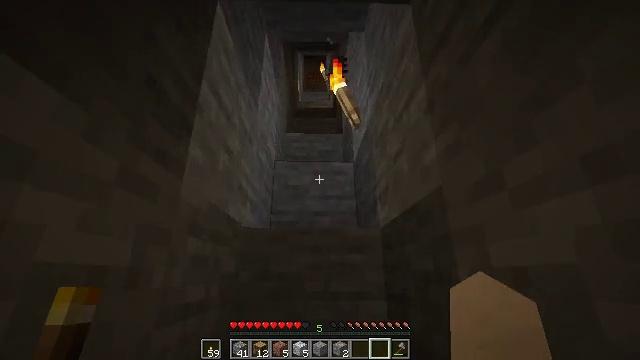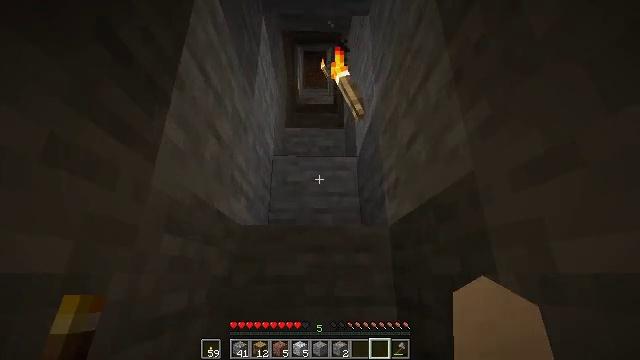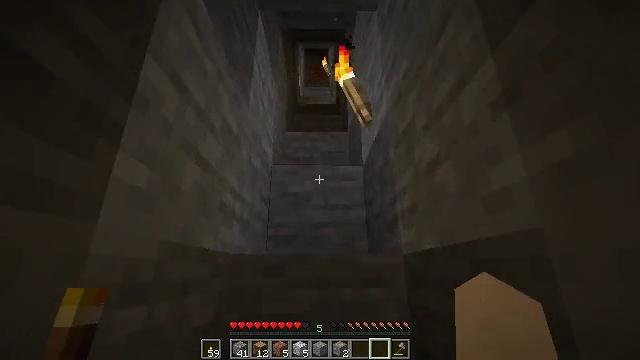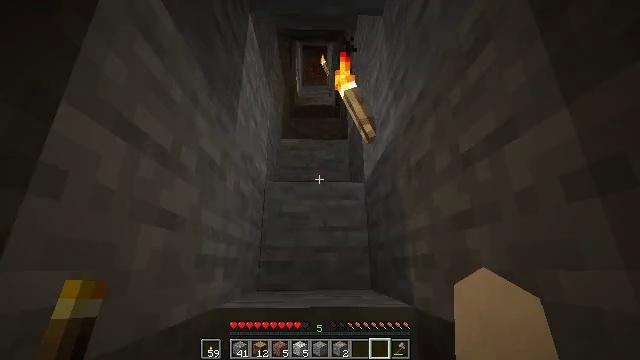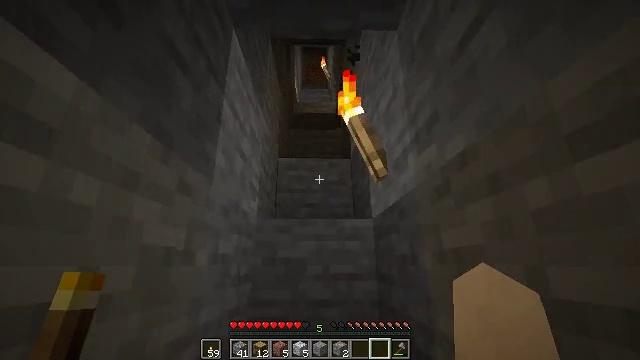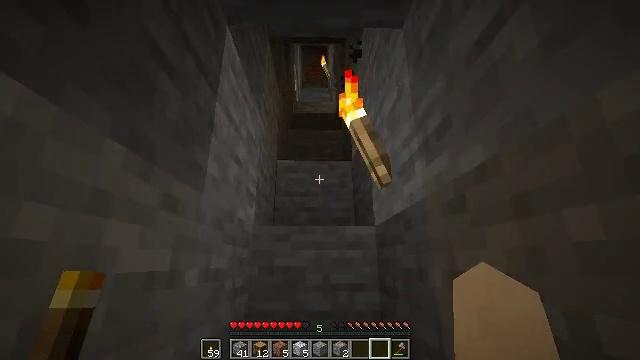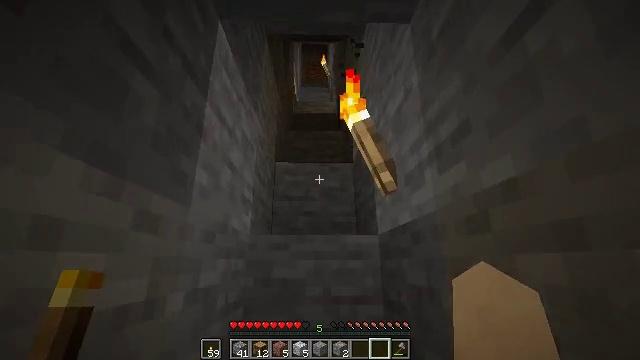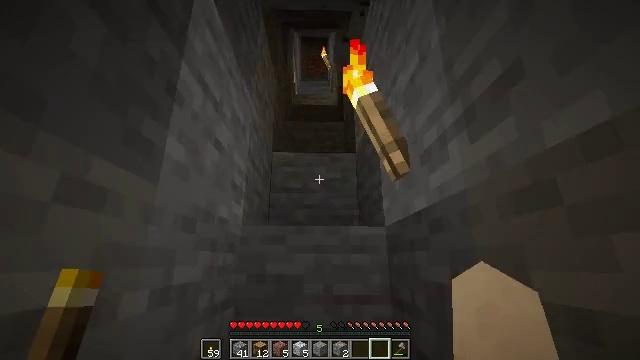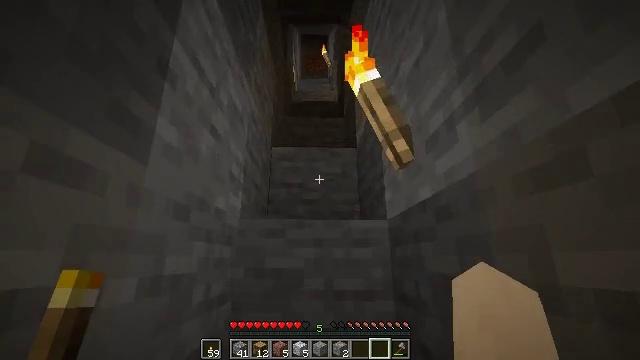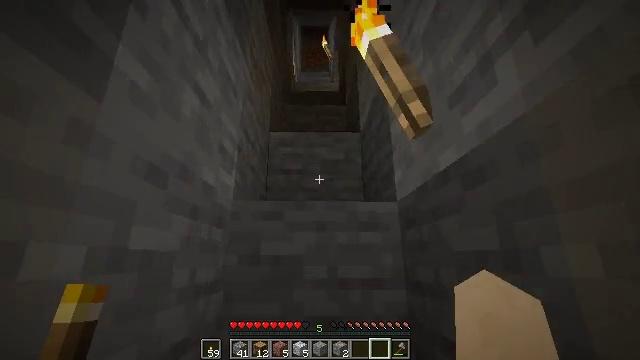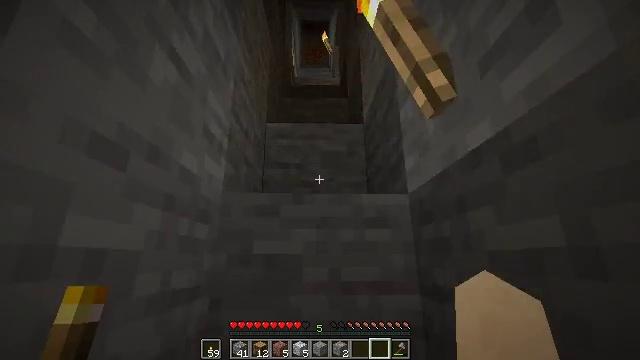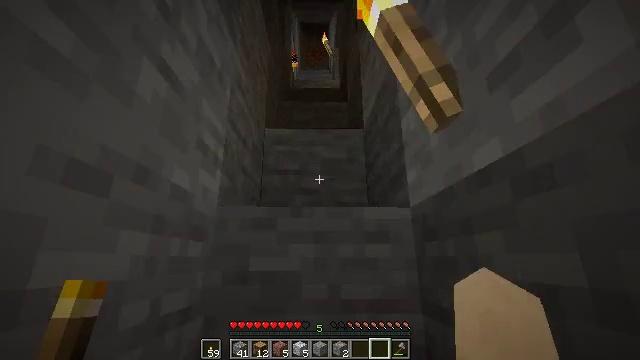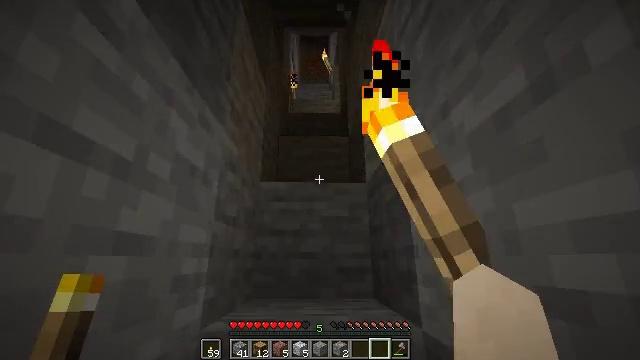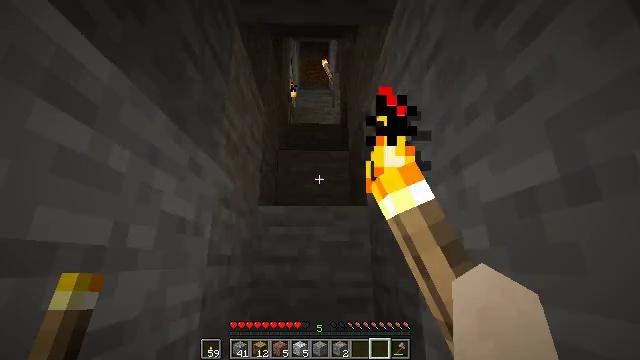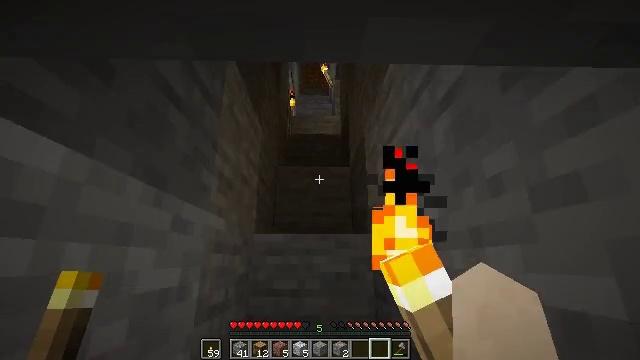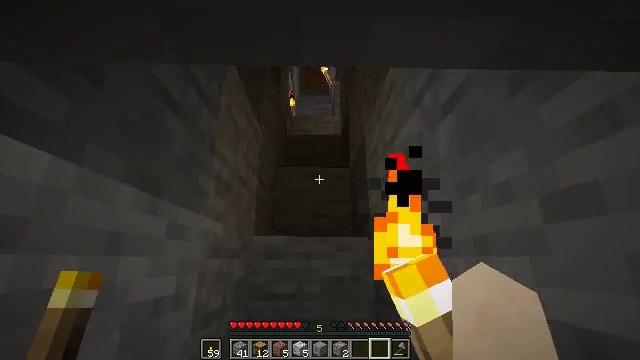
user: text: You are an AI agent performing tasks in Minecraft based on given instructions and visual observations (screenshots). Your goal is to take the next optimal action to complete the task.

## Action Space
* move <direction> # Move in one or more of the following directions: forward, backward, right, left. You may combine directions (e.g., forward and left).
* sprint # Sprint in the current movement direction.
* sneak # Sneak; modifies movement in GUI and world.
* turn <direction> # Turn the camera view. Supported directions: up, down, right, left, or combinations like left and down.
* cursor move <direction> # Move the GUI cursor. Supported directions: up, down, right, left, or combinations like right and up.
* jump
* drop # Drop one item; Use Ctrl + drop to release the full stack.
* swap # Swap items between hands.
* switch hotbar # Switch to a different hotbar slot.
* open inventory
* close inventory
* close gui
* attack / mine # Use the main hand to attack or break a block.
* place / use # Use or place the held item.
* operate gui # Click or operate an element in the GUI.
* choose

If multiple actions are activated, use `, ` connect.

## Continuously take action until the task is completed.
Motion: motion action
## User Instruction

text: craft item air
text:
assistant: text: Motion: move forward
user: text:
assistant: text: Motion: move forward, jump
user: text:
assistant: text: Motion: move forward, turn down, jump
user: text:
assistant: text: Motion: move forward, jump
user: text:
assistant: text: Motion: move forward, jump
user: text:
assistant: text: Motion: move forward, jump
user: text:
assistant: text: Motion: move forward
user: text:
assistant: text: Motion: move forward
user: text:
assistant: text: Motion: move forward
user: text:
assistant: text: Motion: move forward
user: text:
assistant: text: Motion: move forward, jump
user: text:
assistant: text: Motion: move forward, jump
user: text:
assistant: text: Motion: move forward, jump
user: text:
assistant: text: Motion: move forward, jump
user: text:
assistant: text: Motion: move forward
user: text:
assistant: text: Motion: move forward
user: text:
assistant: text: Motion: move forward
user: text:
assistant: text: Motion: move forward
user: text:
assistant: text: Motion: move forward
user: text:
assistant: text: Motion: move forward
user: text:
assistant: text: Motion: move forward, jump
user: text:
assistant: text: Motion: move forward, jump
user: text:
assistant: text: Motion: move forward, jump
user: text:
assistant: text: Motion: move forward, jump
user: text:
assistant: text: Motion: move forward
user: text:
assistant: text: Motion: move forward
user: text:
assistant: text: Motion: move forward
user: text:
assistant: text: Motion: move forward
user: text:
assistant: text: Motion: move forward, jump
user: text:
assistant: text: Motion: move forward, jump